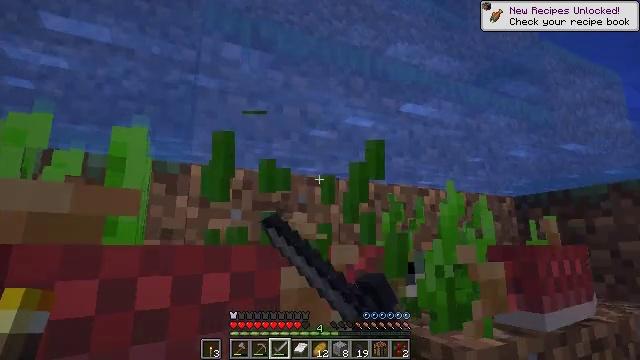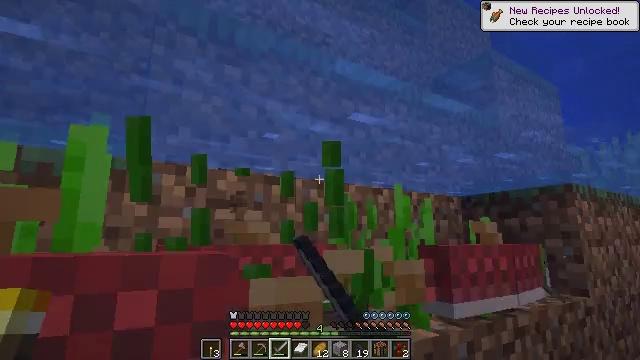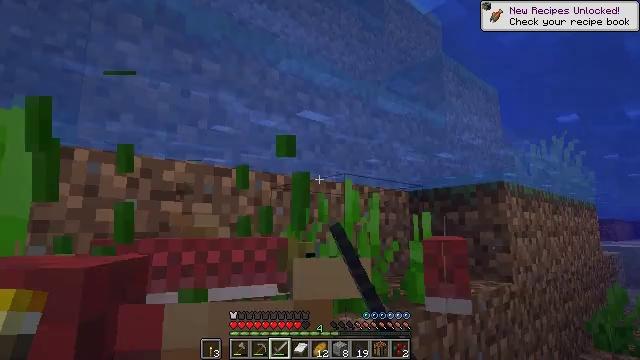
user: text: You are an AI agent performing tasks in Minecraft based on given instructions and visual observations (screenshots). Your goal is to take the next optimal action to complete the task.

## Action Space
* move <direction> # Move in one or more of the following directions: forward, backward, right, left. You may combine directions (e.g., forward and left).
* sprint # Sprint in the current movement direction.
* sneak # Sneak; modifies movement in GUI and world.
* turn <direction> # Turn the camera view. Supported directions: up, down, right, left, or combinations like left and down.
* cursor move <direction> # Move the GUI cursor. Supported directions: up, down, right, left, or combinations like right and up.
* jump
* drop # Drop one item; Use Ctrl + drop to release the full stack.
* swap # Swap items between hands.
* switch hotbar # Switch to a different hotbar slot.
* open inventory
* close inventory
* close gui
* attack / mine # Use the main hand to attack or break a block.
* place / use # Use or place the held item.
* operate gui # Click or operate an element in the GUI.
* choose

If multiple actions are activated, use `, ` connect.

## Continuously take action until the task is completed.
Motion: motion action
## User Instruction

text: Gather tall seagrass in the ocean.
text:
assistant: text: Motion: turn right and down
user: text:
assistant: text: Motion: turn right and down
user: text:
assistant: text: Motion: no_op